Question: Here I am creating a screen for chatting that contains a top bar, custom vertical scroll manager, an 'Editfield' to send messages and a button.
Now I create a message layout: it has 'VerticalFieldManager' and it contains 'EditField' that is focusable and readonly, and two 'LabelField's for name and date. This vertical field manager is created dynamically depending on the number of chat messages. This is all laid out in custom scroll.
I need scrolling to start from the bottom of the screen. Right now, it works from top of the screen.
At the bottom on the screen I have a 'BasicEditField' and button.
Each 7 seconds, I refresh the page and when refreshing the page, I recreate the whole layout. So I need to retain focus on the 'BasicEditField' whenever my page refreshes. And I also want the scrolling to work reversed.
Here my vertical scroll manager class
'''
public class VerticalScrollManager extends VerticalFieldManager implements
ScrollChangeListener {
public VerticalScrollManager() {
this(VERTICAL_SCROLL | NO_VERTICAL_SCROLLBAR|DOWNWARD, Integer.MAX_VALUE, Integer.MAX_VALUE);
}
public VerticalScrollManager(int w, int h) {
this(VERTICAL_SCROLL | NO_VERTICAL_SCROLLBAR|DOWNWARD, w, h);
}
public VerticalScrollManager(long style) {
this(style, Integer.MAX_VALUE, Integer.MAX_VALUE);
}
public VerticalScrollManager(long style, int w, int h) {
super(style);
maxVisibleHeight = h;
maxVisibleWidth = w;
setScrollListener(this);
}
protected void sublayout(int w, int h) {
isScrolling = ((getStyle() & VERTICAL_SCROLL) == VERTICAL_SCROLL);
int scrollbarWidth = isScrolling ? SCROLLBAR_WIDTH + SCROLLBAR_LEFT_MARGIN + SCROLLBAR_RIGHT_MARGIN : 0;
visibleHeight = Math.min(h, maxVisibleHeight);
visibleWidth = Math.min(w, maxVisibleWidth);
int myWidth = visibleWidth - scrollbarWidth;
super.sublayout(myWidth, visibleHeight);
visibleHeight = getHeight();
totalHeight = getVirtualHeight();
visibleWidth = getWidth() + scrollbarWidth;
setExtent(visibleWidth, visibleHeight);
setVirtualExtent(visibleWidth, totalHeight);
isScrolling = (visibleHeight < totalHeight);
if (isScrolling) {
sliderHeight = visibleHeight * visibleHeight / totalHeight;
sliderHeight = Math.max(sliderHeight, 1); // show at least one pixel!
sliderXPosition = visibleWidth - SCROLLBAR_WIDTH - SCROLLBAR_RIGHT_MARGIN;
}
}
public void scrollChanged(Manager mgr, int newX, int newY) {
if (mgr == this) {
invalidate(newX + sliderXPosition, newY, SCROLLBAR_WIDTH + SCROLLBAR_RIGHT_MARGIN, getVisibleHeight());
}
}
'''
}
and here my screen that handle ui and functionality
'''
public class ChatScreen extends MainScreen implements FieldChangeListener, FocusChangeListener {
class MainTask implements Runnable
{
public MainTask()
{}
public void run() {
try
{
if(textMsg.getText().equals(""))
{
IssueHTTPPostL();
}
else
{
IssueHTTPPostChat(textMsg.getText());
}
UiApplication.getUiApplication().invokeLater(new Runnable() {
public void run() {
if(replyCode.equalsIgnoreCase("success"))
{
if(chatMsgData!=null && chatMsgData.length>0 )
{
for( int i=0; i<chatMsgData.length; i++)
{
final String name = chatMsgData[i].name;
final String email = chatMsgData[i].email;
final String date = chatMsgData[i].date;
final String msg = chatMsgData[i].message;
final String vappUser = chatMsgData[i].vappUser;
if(chatMsgData[i].isReply.equals("0"))
{
vfm = new VerticalFieldManager(VerticalFieldManager.FIELD_RIGHT)
{
protected void paintBackground(Graphics g)
{
g.setColor(Color.WHITE);
g.fillRoundRect(30, 0, getWidth()-30, getHeight(), 12, 12);
g.setColor(0X626262);
g.drawRoundRect(30, 0, getWidth()-30, getHeight(), 12, 12);
//g.drawBitmap(0,0,getWidth(),getHeight(),imgRight,0,0);
}
};
lblName = new LabelField(name, LabelField.FIELD_LEFT|DrawStyle.LEFT)
{
protected void paint(Graphics g)
{
g.setColor(Color.BLACK);
super.paint(g);
};
};
if(name.equals("")||name.equals("Name"))
{
lblName.setText(email);
}
lblDate = new LabelField(date, LabelField.FIELD_RIGHT|DrawStyle.RIGHT);
lblDate.setFont(font.derive(Font.PLAIN, dateFontSize));
lblName.setFont(font.derive(Font.BOLD, nameFontSize));
JustifiedHorizontalFieldManager hfm = new JustifiedHorizontalFieldManager(lblName, lblDate, true);
hfm.setMargin(10, 10, 10, 50);
lblMsg = new EditField(EditField.FOCUSABLE|EditField.READONLY)
{
protected void paint(Graphics g)
{
g.setColor(0x626262);
super.paint(g);
};
};
lblMsg.setText(msg);
lblMsg.setMargin(10, 10, 10, 50);
lblMsg.setFont(font.derive(Font.PLAIN, msgFontSize));
vfm.add(hfm);
vfm.add(lblMsg);
vfm.setMargin(10, 20, 10, 0);
}
else
{
vfm = new VerticalFieldManager(VerticalFieldManager.FIELD_LEFT)
{
protected void paintBackground(Graphics g)
{
g.setColor(Color.WHITE);
g.fillRoundRect(0, 0, getWidth()-30, getHeight(), 12, 12);
g.setColor(Color.BLACK);
g.drawRoundRect(0, 0, getWidth()-30, getHeight(), 12, 12);
//g.drawBitmap(0,0,getWidth(),getHeight(),imgLeft,0,0);
}
};
lblName = new LabelField(vappUser, LabelField.FIELD_LEFT|DrawStyle.LEFT)
{
protected void paint(Graphics g)
{
g.setColor(Color.BLACK);
super.paint(g);
};
};
if(name.equals("")||name.equals("Name"))
{
lblName.setText(email);
}
lblDate = new LabelField(date, LabelField.FIELD_RIGHT|DrawStyle.RIGHT)
{
protected void paint(Graphics g)
{
g.setColor(0X626262);
super.paint(g);
};
};
lblDate.setFont(font.derive(Font.PLAIN, dateFontSize));
lblName.setFont(font.derive(Font.BOLD, nameFontSize));
JustifiedHorizontalFieldManager hfm = new JustifiedHorizontalFieldManager(lblName, lblDate, true);
//hfm.setMargin("top", "right", "bottom", "left");
hfm.setMargin(10, 50, 10, 10);
lblMsg = new EditField(EditField.FOCUSABLE|EditField.READONLY)
{
protected void paint(Graphics g)
{
g.setColor(0x626262);
super.paint(g);
};
};
lblMsg.setText(msg);
lblMsg.setMargin(10, 40, 10, 10);
lblMsg.setFont(font.derive(Font.PLAIN, msgFontSize));
vfm.add(hfm);
vfm.add(lblMsg);
vfm.setMargin(10, 10, 20, 0);
}
vsm.add(vfm);
}
}
add(vsm);
add(sendHfm);
}
else
{
timer.cancel();
UiApplication.getUiApplication().popScreen(ChatScreen.this);
UiApplication.getUiApplication().pushScreen(new ChatListScreen());
}
}
});
}
catch(Exception e)
{e.printStackTrace();}
}
}
}
'''

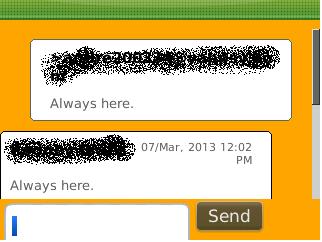
Answer: If I understand you correctly, you have one 'VerticalFieldManager' in the middle of the screen (below the Top Bar, and above the Send button). You would like to have that manager start at the bottom of its content. Right?
For that, try using
'''
vsm.setVerticalScroll(vsm.getVirtualHeight());
'''
where 'vsm' is that vertical field manager that contains the old read-only messages.
Anytime something happens (like a page refresh) that might take focus off your 'BasicEditField', you can get it back with
'''
textMsg.setFocus();
'''
where 'textMsg' is the edit field. Obviously, in order for this to work, you need to keep 'vsm' and 'textMsg' as member variables, instead of just creating them as local variables and adding them to your screen with 'add()'.